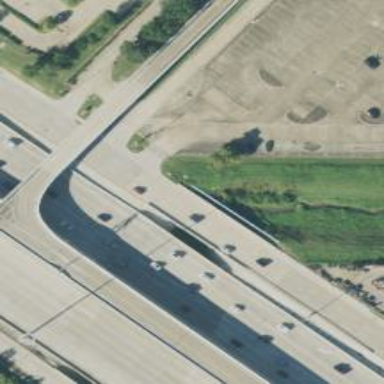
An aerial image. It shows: Secondary road with frontage road and bridge.